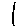
Label: line